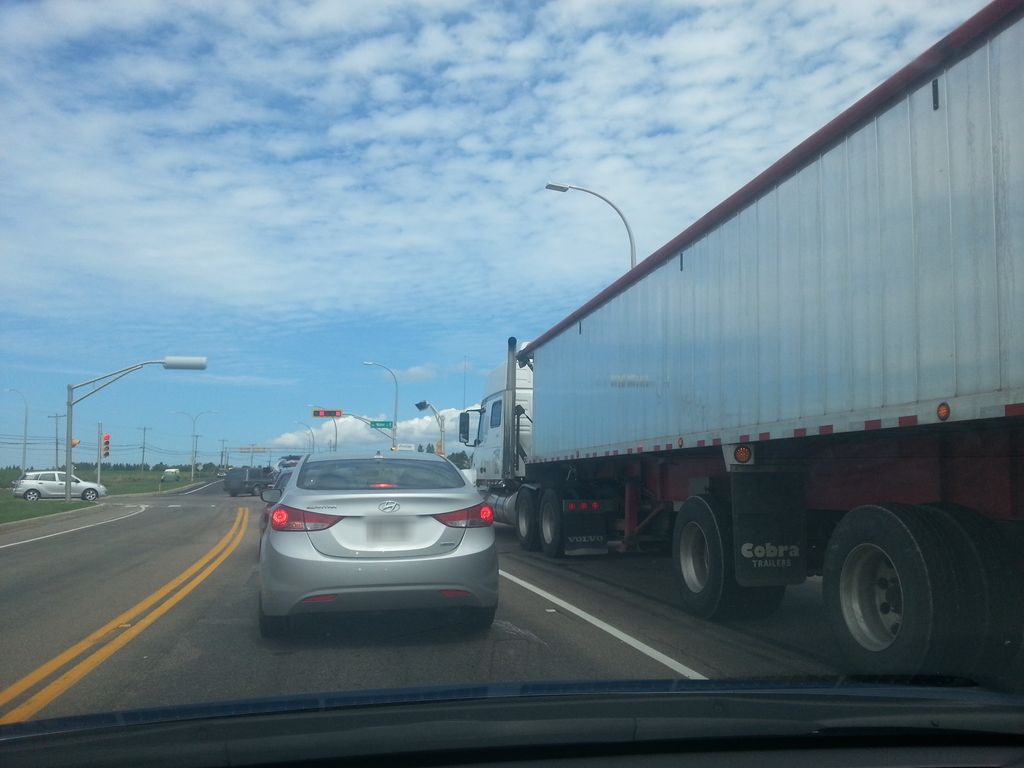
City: charlottetown